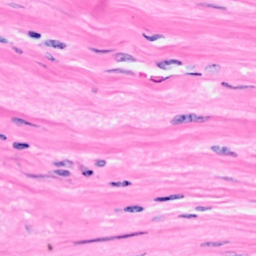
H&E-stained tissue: Breast